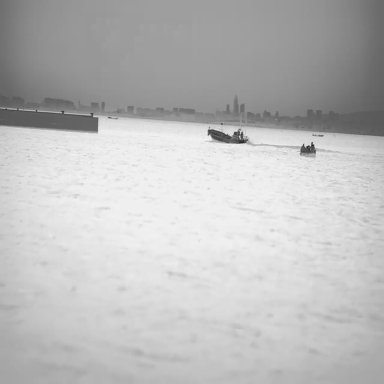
There are four bulk_carriers in the infrared image.